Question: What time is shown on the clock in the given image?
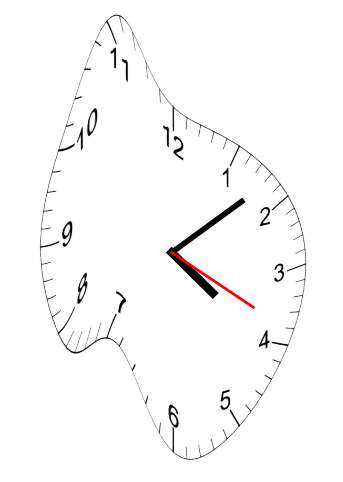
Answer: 04:08:19